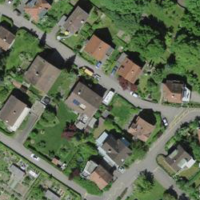
EUNIS habitat code: 55
Species observed at this site:
Fraxinus excelsior
Ciconia ciconia
Buteo buteo